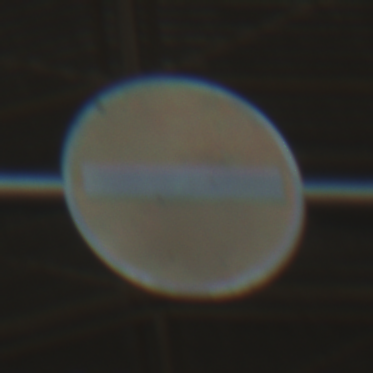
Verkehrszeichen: VerbotDerEinfahrt
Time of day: Midday
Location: Indoor (Urban)
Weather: NotSpecified
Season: NotSpecified
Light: Natural